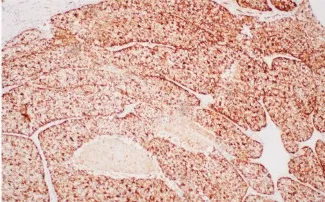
Immunohistochemistry studies. (B) Diffuse positivity for AMACR (40x).
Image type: pathology (immunostaining)